Question: I have input data as following as:
'''
AB
AB_Test
AB_Test123
'''
Expected output:
'''
AB
AB_Test
'''
I have regex which matches:
'''
([A-Z]{2})(_([a-zA-Z]*))?
'''

<URL>
So from above regex, I get the strings in $1 & $3. I want to modify the regex such that the strings will be in $1 & $2 (omit group 2 from above regex).
Now I want to process the matched strings using the group. That is why I want it to be in sequence.
Is there are way by which we can change the above regex?
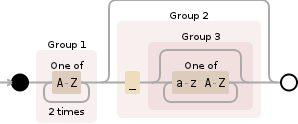
Answer: If you are trying to eliminate the strings that have digits, use a negative lookahead assertion:
'''
^([A-Z]{2})(?!.*\d.*)(?:_([A-Za-z]*))?
'''
<URL>
Or add anchors on both ends of the string:
'''
^([A-Z]{2})(?:_([A-Za-z]*))?$
'''
<URL>
If you use anchors, you will need to use the 'm' flag if you have a multiline target.